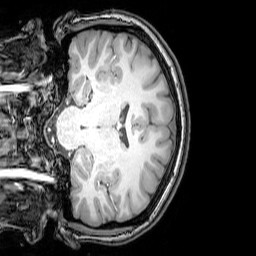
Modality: T1w
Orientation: coronal
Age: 23
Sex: female
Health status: healthy
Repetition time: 0.081 s
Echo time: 0.037 s